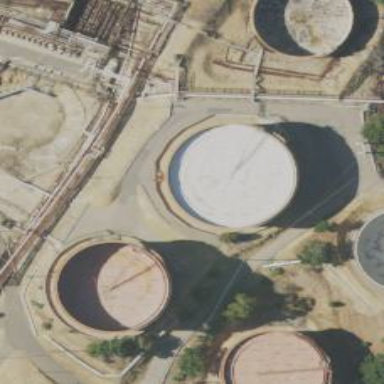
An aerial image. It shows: Storage tank building.